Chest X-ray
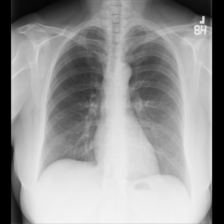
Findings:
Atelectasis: negative
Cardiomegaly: negative
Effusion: negative
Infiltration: negative
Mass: negative
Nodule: negative
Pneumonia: negative
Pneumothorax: negative
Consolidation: negative
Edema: negative
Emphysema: negative
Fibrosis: negative
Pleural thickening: negative
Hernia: negative